Question: I have which uses to search the value from database. On Click of filtered value it's set to the which can be use to update the value for the particular data.
I would like to incorporate delete functionallity next to filtered item. On Click of it Alert Dialog whether to delete or not. Been able to develop the scenario.
'''
MyCursorAdapter adapter = new MyCursorAdapter(this, R.layout.edt_delete_item, null, fromName, to);
searchText.setAdapter(adapter);
adapter.setCursorToStringConverter(new CursorToStringConverter() {
@Override
public String convertToString(android.database.Cursor cursor) {
// Get the label for this row out of the "state" column
//final int columnIndex = cursor.getColumnIndexOrThrow("state");
int index = cursor.getColumnIndex(DBConstant.Patient_Name_Columns.COLUMN_NAME);
String strName = "";
if(index != -1)
{
strName = cursor.getString(index);
}
return strName;
}
});
'''
QueryFilter has been used on Custom Adapter:-
'''
adapter.setFilterQueryProvider(new FilterQueryProvider() {
public Cursor runQuery(CharSequence constraint) {
Cursor cursor = getContentResolver().query(DBConstant.Patient_Name_Columns.CONTENT_URI, null,DBConstant.Patient_Name_Columns.COLUMN_NAME_SEARCHALGO + " like '%" + SearchAlgo.getNameSearchAlgo(constraint.toString())+"%'", null, "0");
return cursor;
}
});
'''
Custom Adapter:-
'''
public class MyCursorAdapter extends SimpleCursorAdapter{
public MyCursorAdapter(Context context, int layout, Cursor c,
String[] from, int[] to) {
super(context, layout, c, from, to);
}
@Override
public View getView(int position, View convertView, ViewGroup parent) {
//get reference to the row
View view = super.getView(position, convertView, parent);
//check for odd or even to set alternate colors to the row background
if(position % 2 == 0){
view.setBackgroundColor(Color.rgb(238, 233, 233));
}
else {
view.setBackgroundColor(Color.rgb(255, 255, 255));
}
return view;
}
}
'''
Adapter of has layout as below inside 'edt_delete_item' having with delete option.
On Click of Adapter it get set in -> SearchText.

I've already handled onClick Listener of .
It's hard to get the 'id' of the data which is feeding in the adapter.
Can i delete the data of adapter with that ImageView?
As per suggestion how one can set the Cursor ID in the tag of ImageView? As cursor throws 'CursorIndexOutOfBoundException' when passing it to 'MyCustomAdapter'
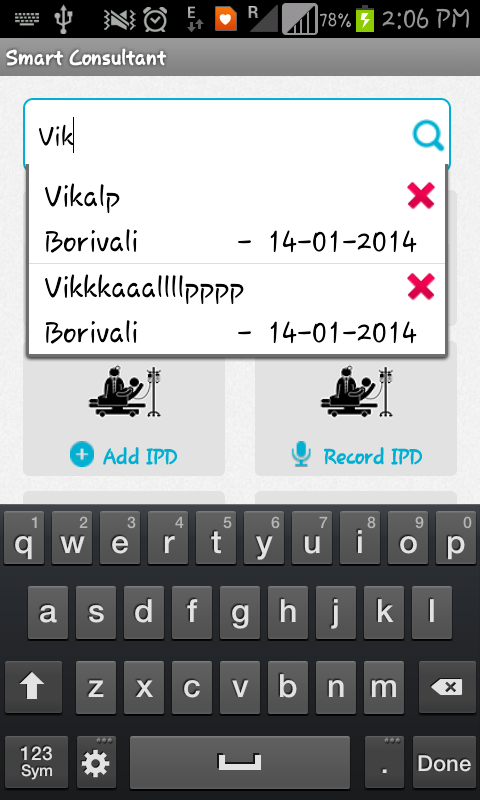
Answer: As suggested by Luksprog 'setTag' and 'getTag' is the way to achieve the goal i want. Setting Tag in 'getView() within <kbd>ImageView</kbd>' and getting Tag back onClick event is the right choice to perform the operation.
Changed 'getView()' of CustomAdapter which extends 'SimpleCursorAdapter'.
Code snippet:-
'''
public View getView(int position, View convertView, ViewGroup parent) {
// get reference to the row
View view = super.getView(position, convertView, parent);
// check for odd or even to set alternate colors to the row background
LayoutInflater inflater = (LayoutInflater) context.getSystemService(Context.LAYOUT_INFLATER_SERVICE);
view = inflater.inflate(R.layout.edt_delete_item, null);
getCursor().moveToPosition(position);
long id = getCursor().getLong(getCursor().getColumnIndex(DBConstant.Patient_Name_Columns.COLUMN_ID));
TextView name = (TextView)view.findViewById(R.id.txtText);
ImageView delete = (ImageView) view.findViewById(R.id.deleteIcon);
String strName = getCursor().getString(getCursor().getColumnIndex(DBConstant.Patient_Name_Columns.COLUMN_NAME));
name.setText(strName);
delete.setTag(String.valueOf(id));
return view;
}
'''
OnClickListener of Handled the delete option:-
'''
boolean d = false;
String _id = v.getTag(); //v is the view in here i.e ImageView in my case.
d= SmartConsultant.getApplication().getContentResolver().delete(DBConstant.Patient_Name_Columns.CONTENT_URI, "_id=?", new String[] { _id }) > 0;
if(d)
{
//Show Toast Successfully deleted.
}
'''